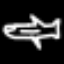
Label: airplane